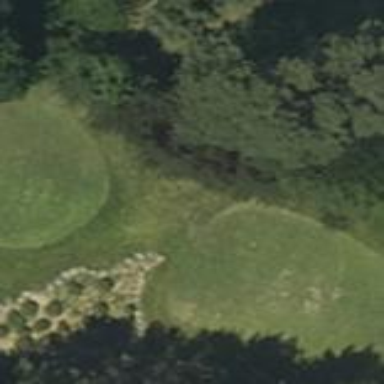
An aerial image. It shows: Golf tee.